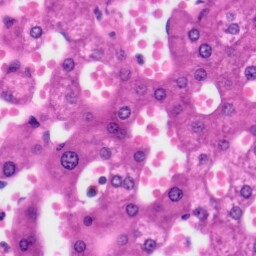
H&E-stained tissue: Liver